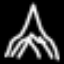
Label: The Eiffel Tower